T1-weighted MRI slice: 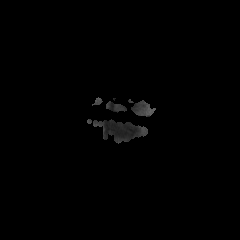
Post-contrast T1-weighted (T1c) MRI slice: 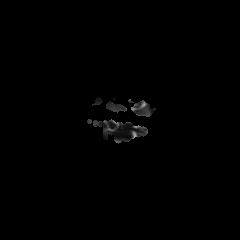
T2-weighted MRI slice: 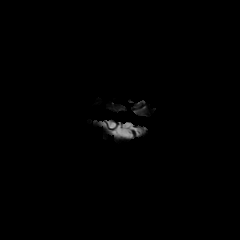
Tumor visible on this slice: no